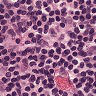
Metastatic tissue present: no